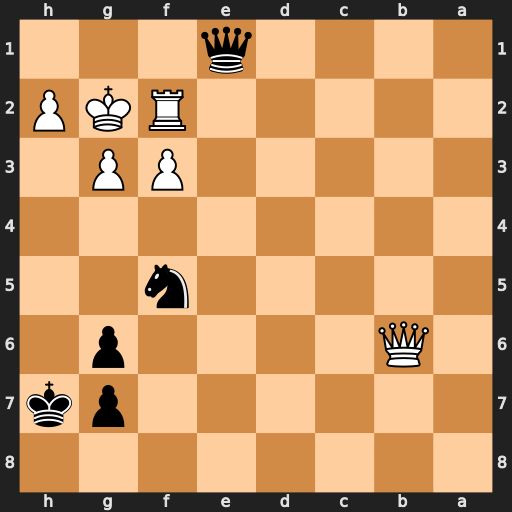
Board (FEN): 8/6pk/1Q4p1/5n2/8/5PP1/5RKP/4q3
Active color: b
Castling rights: -
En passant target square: -
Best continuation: Ne3+ Qxe3 Qxe3